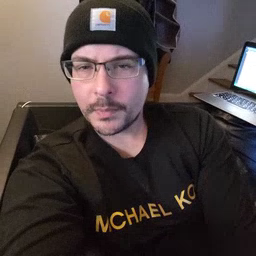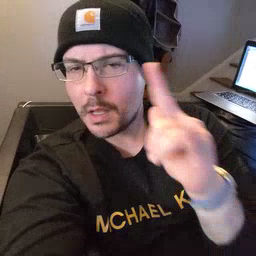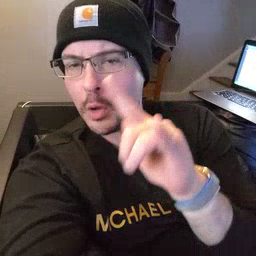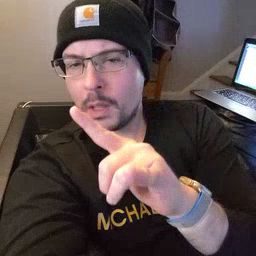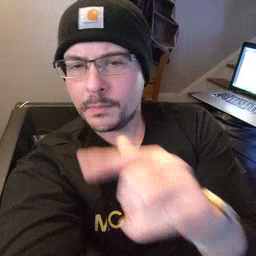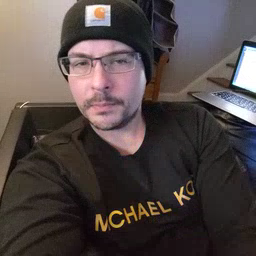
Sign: airplane